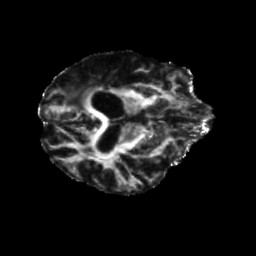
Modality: FA
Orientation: axial
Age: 75
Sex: male
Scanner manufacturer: siemens
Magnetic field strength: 3 T
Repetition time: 5.25 s
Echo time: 0.08 s